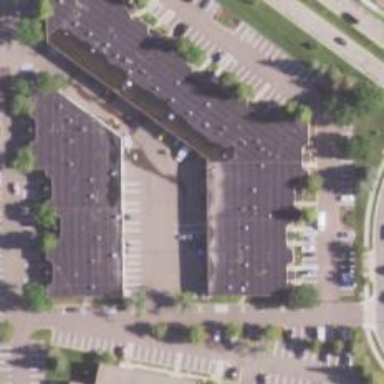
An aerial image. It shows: Building.